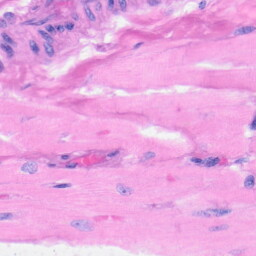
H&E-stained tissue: Heart